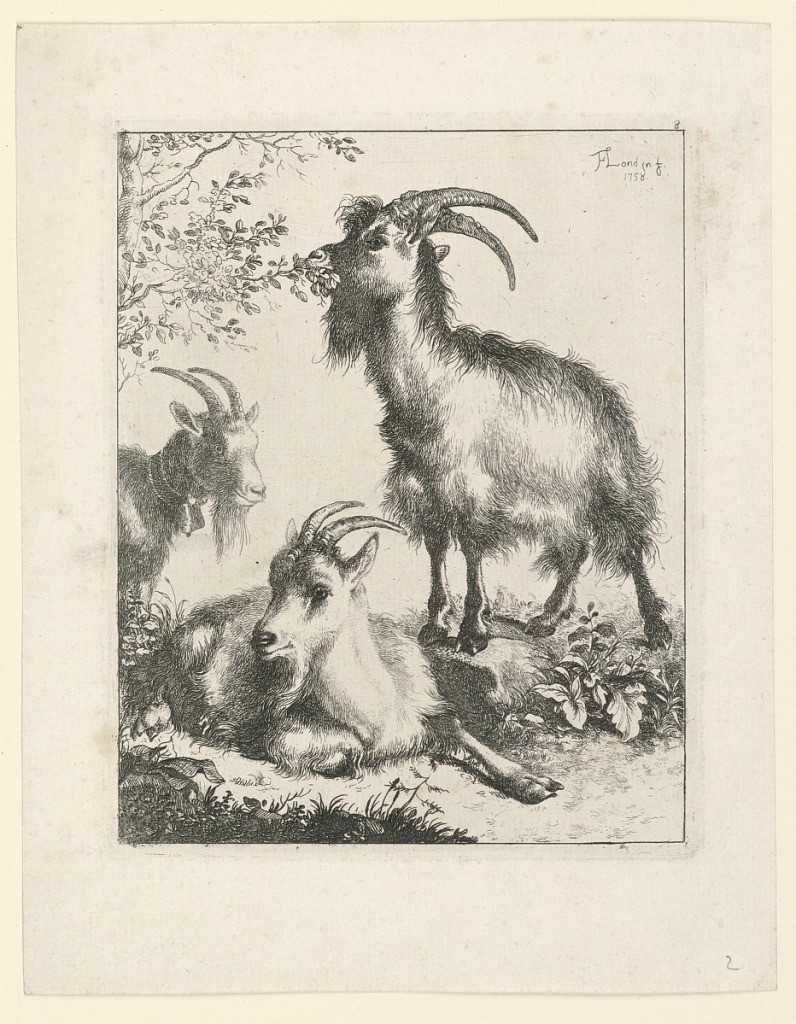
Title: Three Goats
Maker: Francesco Londonio, Italian, 1723 - 1783
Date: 1758
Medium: Engraving on paper
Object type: Print
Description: A goat stands on a rock and nibbles at a branch, another one lies upon the ground, and a third is seen at the left.